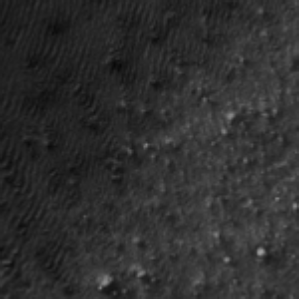
Label: frost